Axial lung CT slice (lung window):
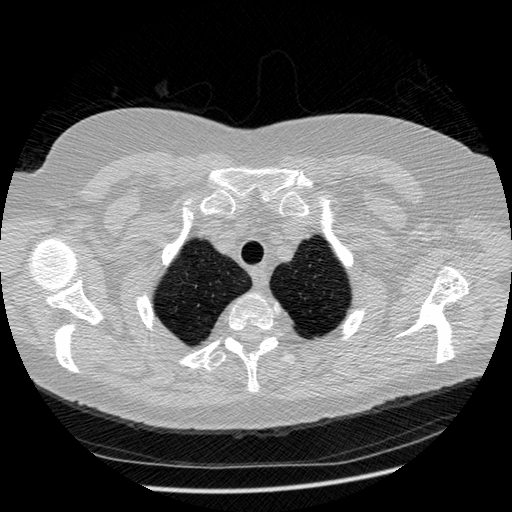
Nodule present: no